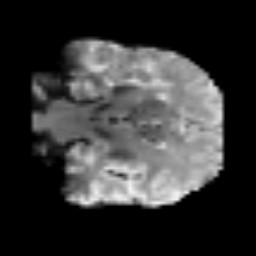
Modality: T2w
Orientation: coronal
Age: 47
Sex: male
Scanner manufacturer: siemens
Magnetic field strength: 3 T
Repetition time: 3.2 s
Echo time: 0.081 s